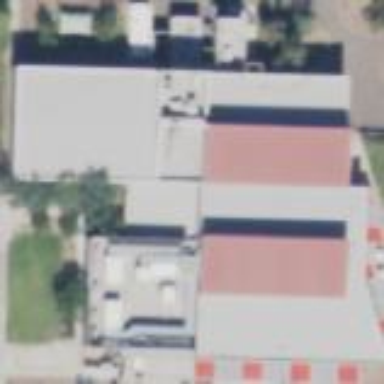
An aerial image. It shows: Community centre building.